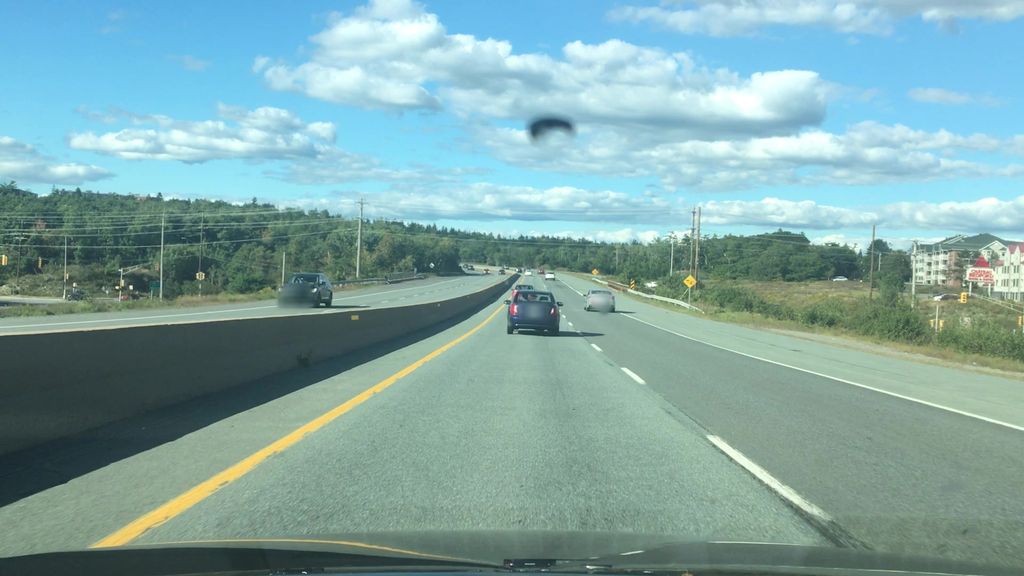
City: halifax